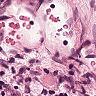
Metastatic tissue present: yes